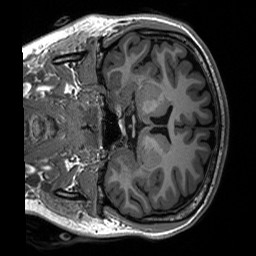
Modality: T1w
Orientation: coronal
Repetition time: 8 s
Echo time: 0.066 s